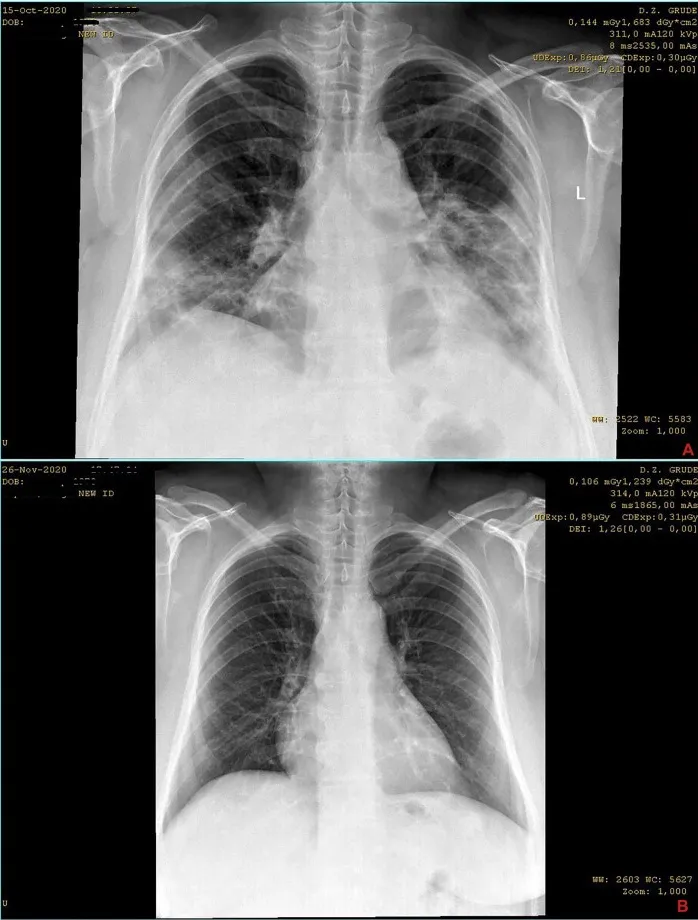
Series of chest X-ray images of COVID-19 patient from case 2. The images are chronologically* arranged in a-z order (the letter mark is indicated in the lower right corner of each image). *The dates of records are visible in the top right corner of each image. Identifiable patient's data are covered.
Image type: radiology (x_ray)